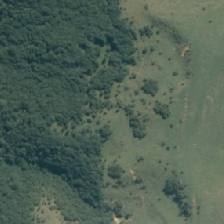
Land cover: manuka_kanuka